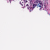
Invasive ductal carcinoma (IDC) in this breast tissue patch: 0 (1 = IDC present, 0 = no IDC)